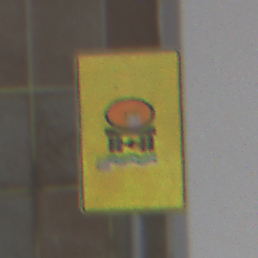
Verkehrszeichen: FahrzeugeMitWassergefaehrdenderLadungOhnePfeilsymbol
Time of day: MorningAfternoon
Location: Roofed (Urban)
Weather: PartlyCloudy
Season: NotSpecified
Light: Natural